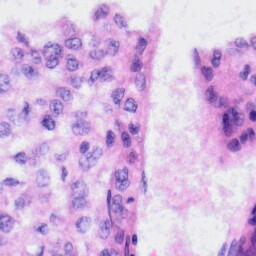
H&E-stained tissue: Liver